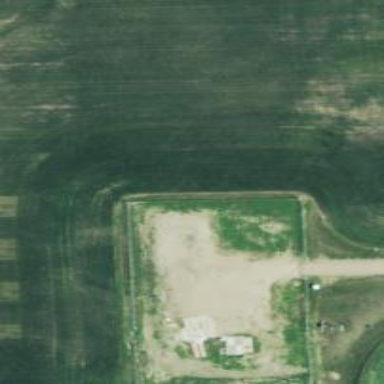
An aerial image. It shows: Military bunker within fenced area.